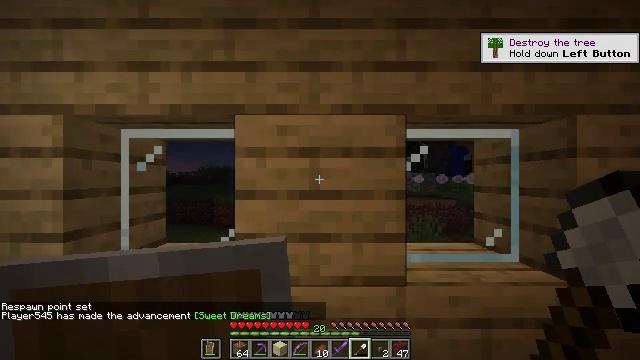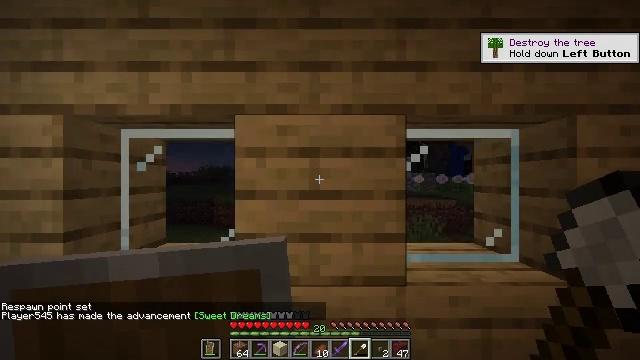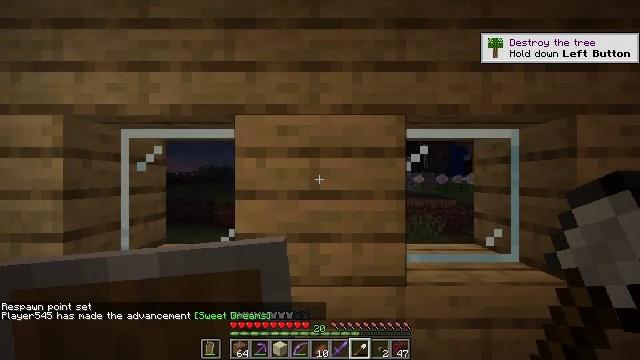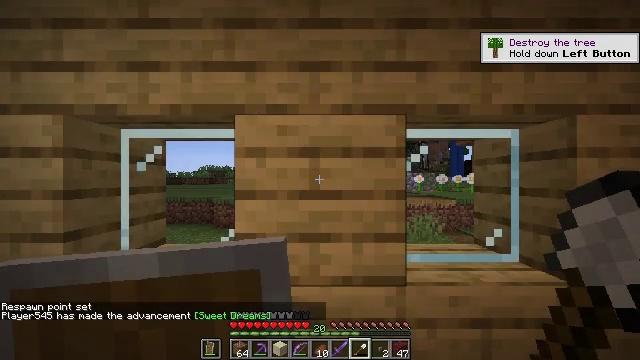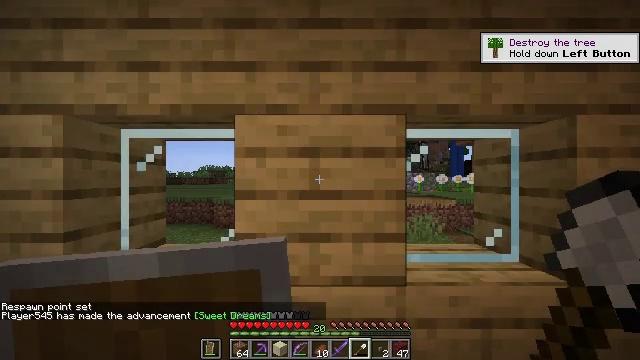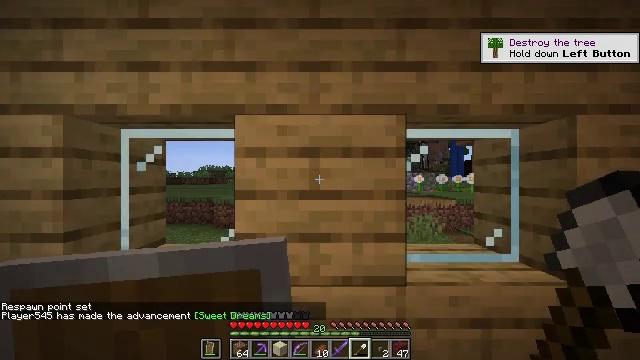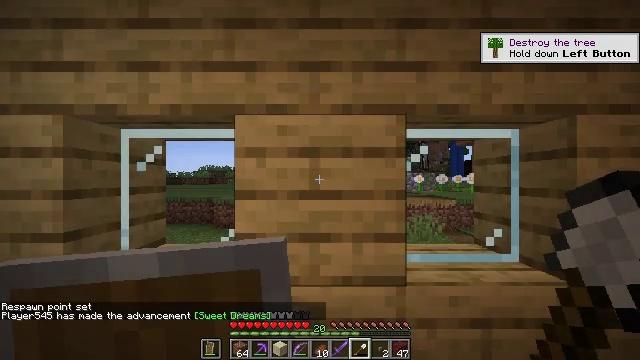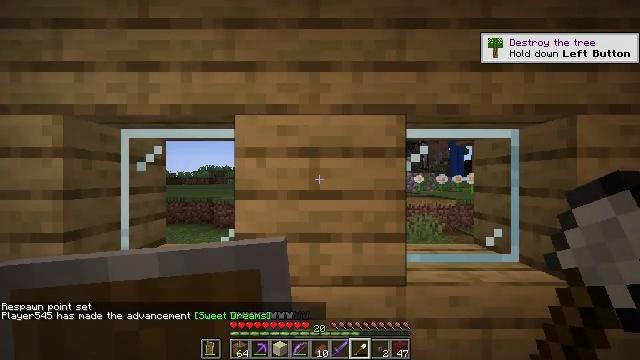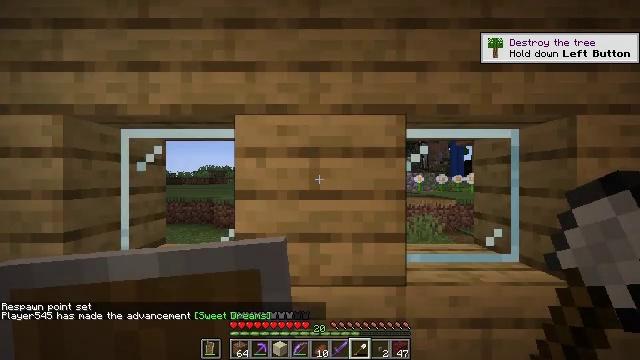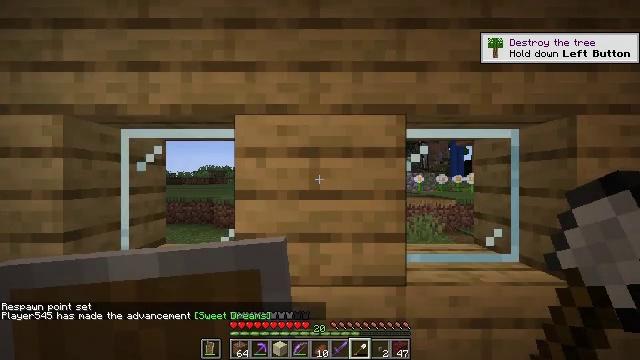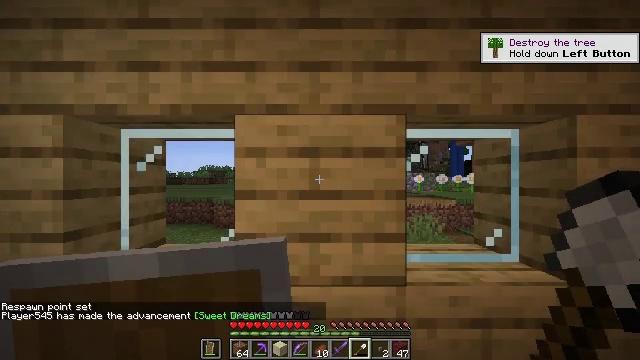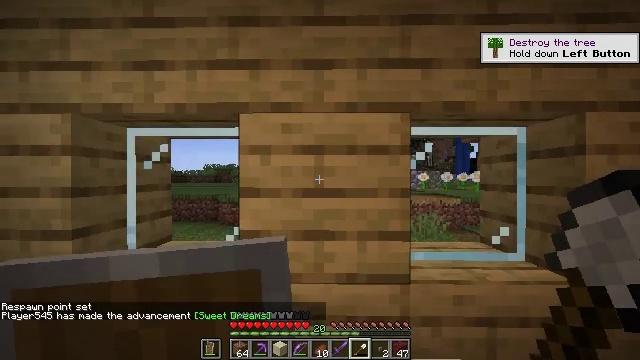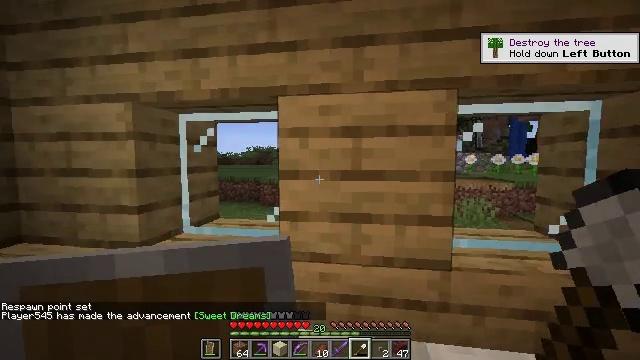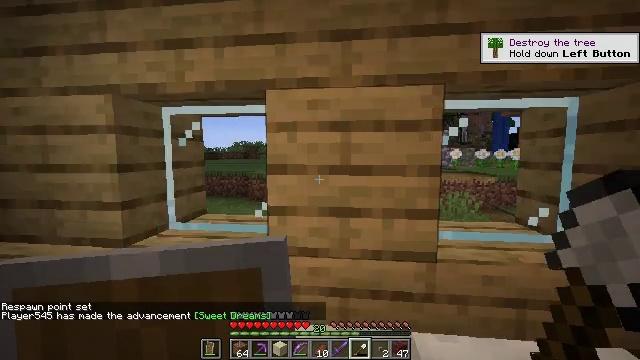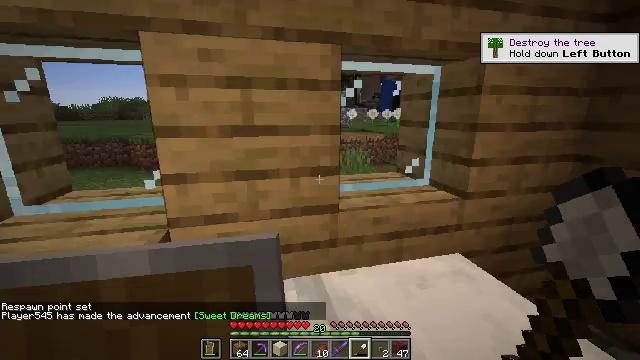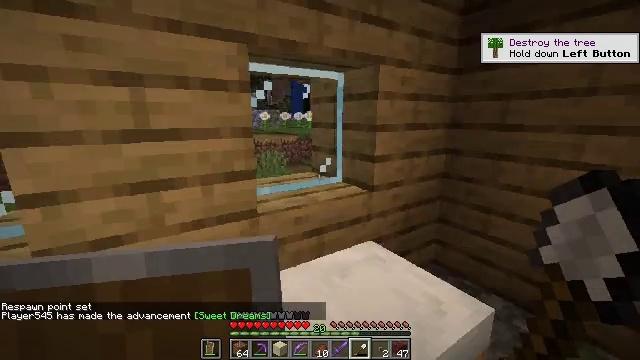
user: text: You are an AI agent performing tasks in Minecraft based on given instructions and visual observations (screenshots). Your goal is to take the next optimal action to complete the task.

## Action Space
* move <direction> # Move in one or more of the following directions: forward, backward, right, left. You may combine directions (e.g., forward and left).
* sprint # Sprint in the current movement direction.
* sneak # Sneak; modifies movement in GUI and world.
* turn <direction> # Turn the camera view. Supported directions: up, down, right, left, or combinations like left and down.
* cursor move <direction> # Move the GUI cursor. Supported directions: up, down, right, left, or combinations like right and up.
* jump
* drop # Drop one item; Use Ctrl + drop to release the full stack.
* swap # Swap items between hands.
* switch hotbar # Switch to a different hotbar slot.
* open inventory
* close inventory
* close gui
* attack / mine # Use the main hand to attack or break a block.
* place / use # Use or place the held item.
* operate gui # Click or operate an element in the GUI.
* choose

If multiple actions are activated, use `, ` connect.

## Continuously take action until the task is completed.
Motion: motion action
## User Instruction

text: Remove oak leaves from branches.
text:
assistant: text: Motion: no_op
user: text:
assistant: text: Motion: no_op
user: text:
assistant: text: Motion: no_op
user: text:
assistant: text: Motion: no_op
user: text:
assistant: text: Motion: no_op
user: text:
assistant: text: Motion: no_op
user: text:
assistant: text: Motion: no_op
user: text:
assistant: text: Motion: no_op
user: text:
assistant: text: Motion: no_op
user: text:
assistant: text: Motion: no_op
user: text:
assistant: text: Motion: no_op
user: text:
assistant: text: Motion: turn left and down
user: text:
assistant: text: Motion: turn right and down
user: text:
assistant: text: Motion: turn right and down
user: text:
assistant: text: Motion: turn right
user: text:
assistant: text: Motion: turn right and up
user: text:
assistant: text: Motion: turn right
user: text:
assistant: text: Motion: turn right and down
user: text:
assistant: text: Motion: turn right and down
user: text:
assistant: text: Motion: turn right
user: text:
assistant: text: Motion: no_op
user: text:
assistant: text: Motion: turn right
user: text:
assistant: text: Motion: turn right
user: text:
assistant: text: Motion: move forward, turn right
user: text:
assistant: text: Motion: move forward, turn right
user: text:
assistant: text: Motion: move forward
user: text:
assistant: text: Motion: move forward
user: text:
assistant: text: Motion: move forward
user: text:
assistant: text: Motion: move forward
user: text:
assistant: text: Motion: move forward